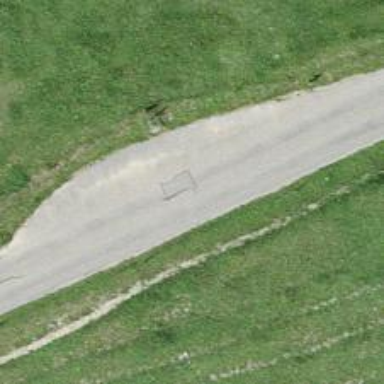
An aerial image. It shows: Passing place on the road.